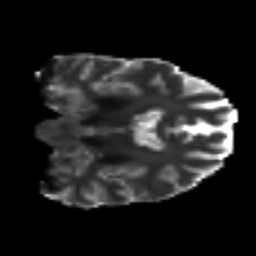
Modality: T2w
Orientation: coronal
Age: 41
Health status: ill
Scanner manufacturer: philips
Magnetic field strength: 3 T
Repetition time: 9 s
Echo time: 0.127 s